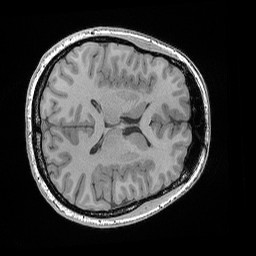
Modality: T1w
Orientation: axial
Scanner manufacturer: siemens
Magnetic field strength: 3 T
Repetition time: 0.02 s
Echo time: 0.00492 s